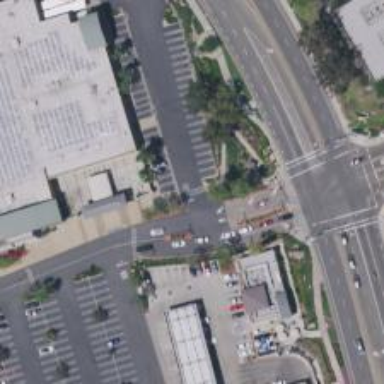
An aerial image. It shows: Marked road crossing.